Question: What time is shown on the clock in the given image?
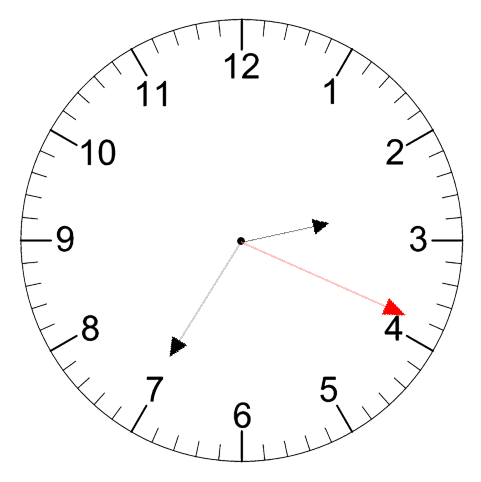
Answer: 02:35:19